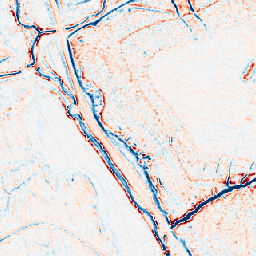
Category: edge_preserving
Decomposition family: bilateral
Decomposition parameters: d: 9
sigma_color: 100
sigma_space: 25
Upsampling method: nearest
Upsampling parameters: scale: 8
Upsampling scale: 8